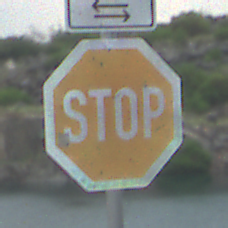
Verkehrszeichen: Stop
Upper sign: RichtungsangabeDurchPfeile9
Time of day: MorningAfternoon
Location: Outdoor (Nature)
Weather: PartlyCloudy
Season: NotSpecified
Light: Natural